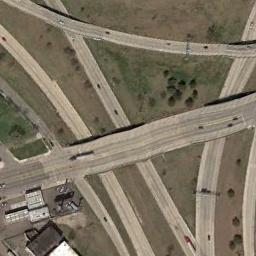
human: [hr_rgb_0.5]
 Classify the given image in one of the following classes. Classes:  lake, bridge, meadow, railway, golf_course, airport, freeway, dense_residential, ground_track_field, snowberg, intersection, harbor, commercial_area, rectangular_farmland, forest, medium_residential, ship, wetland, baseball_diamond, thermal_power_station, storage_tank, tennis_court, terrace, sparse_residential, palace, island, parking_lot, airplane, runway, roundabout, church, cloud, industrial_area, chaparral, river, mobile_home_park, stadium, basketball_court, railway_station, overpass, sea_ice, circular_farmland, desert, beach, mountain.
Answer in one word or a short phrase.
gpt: overpass